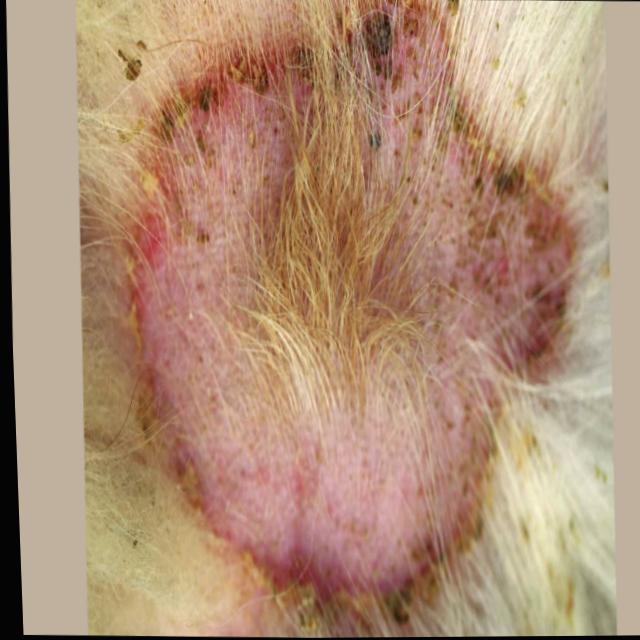
Canine dermatitis — inflammation of the skin presenting with erythema, pruritus, papules, and excoriation. May be allergic, contact, or atopic in origin.